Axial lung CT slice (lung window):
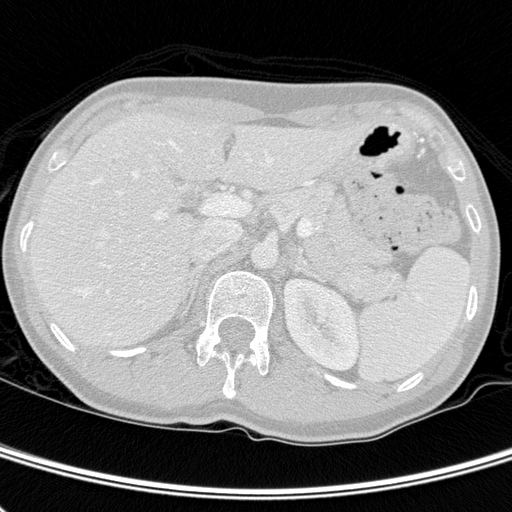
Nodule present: no